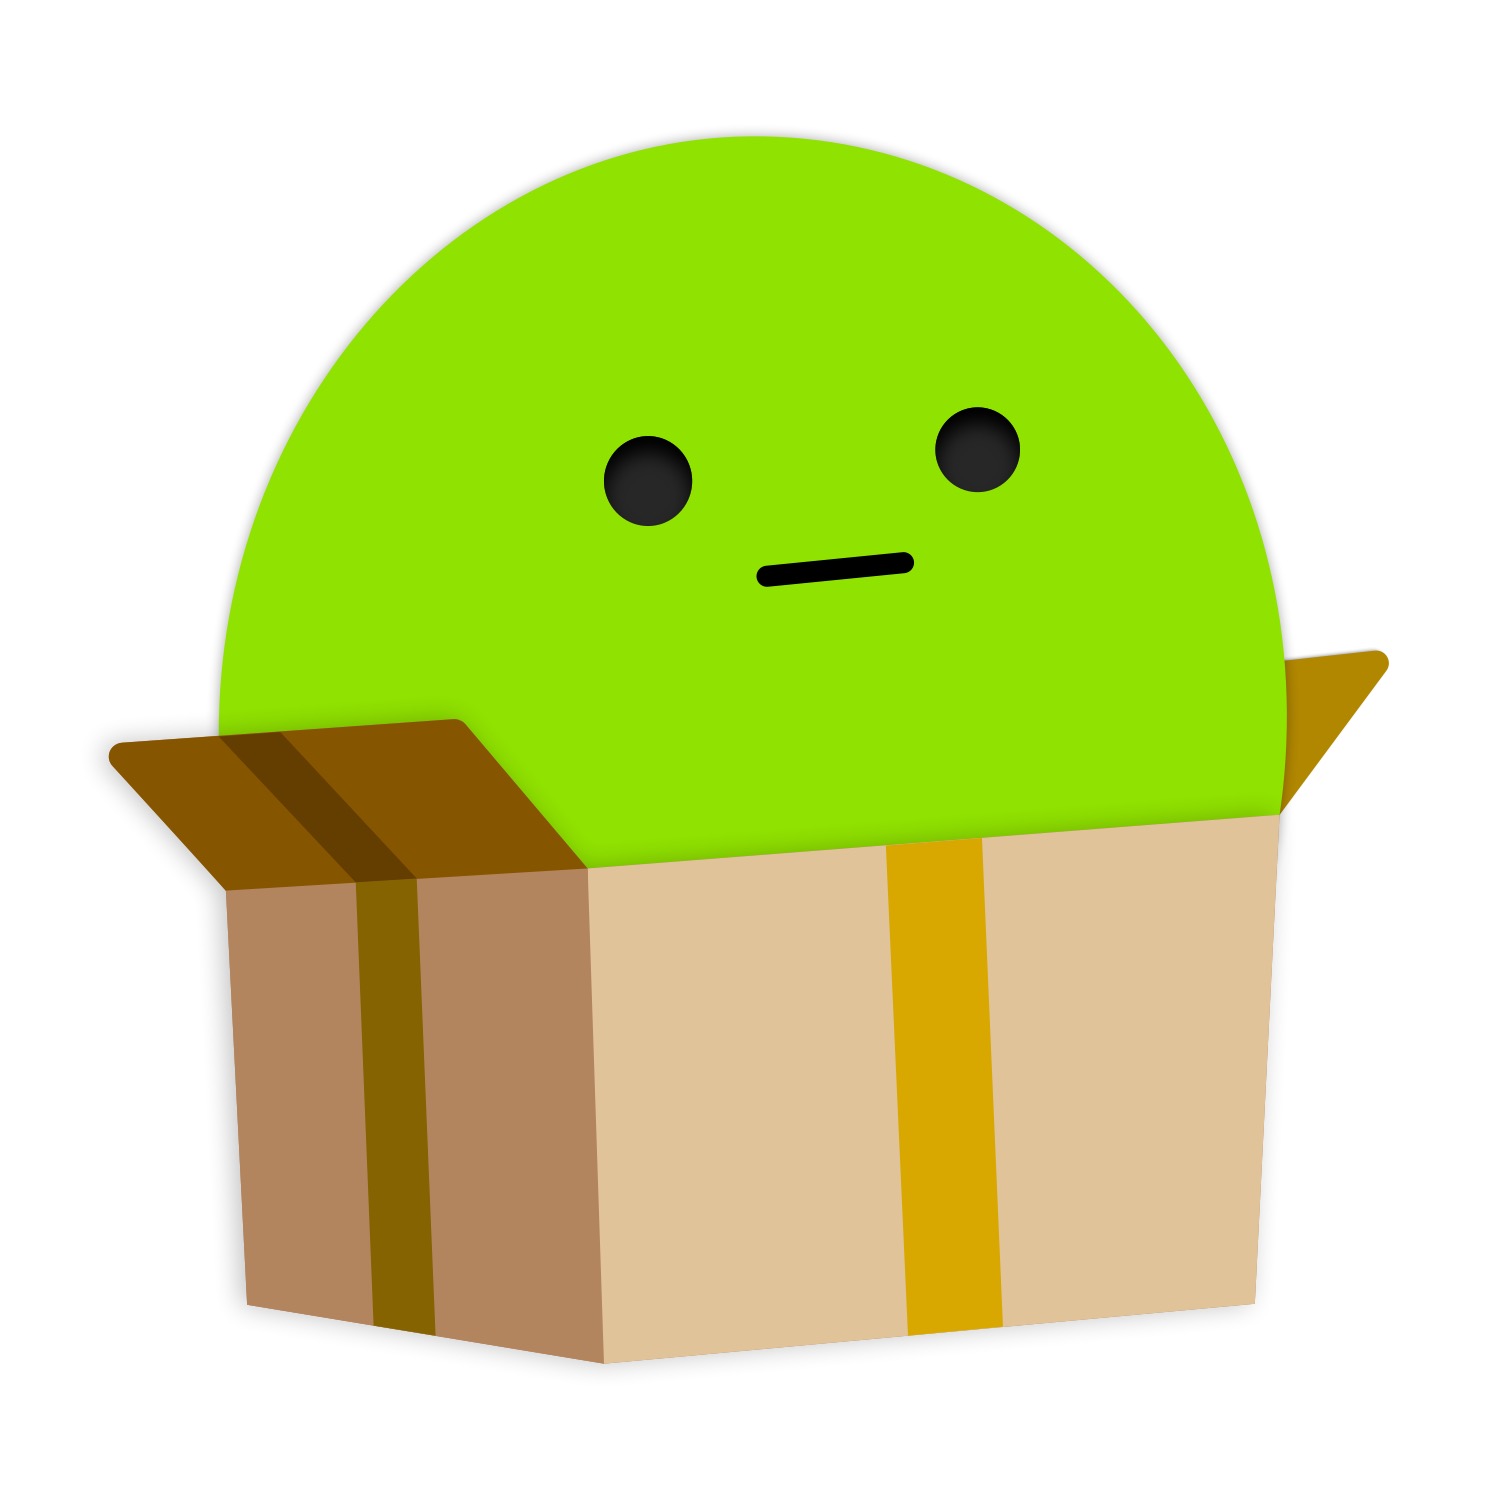
Label: green